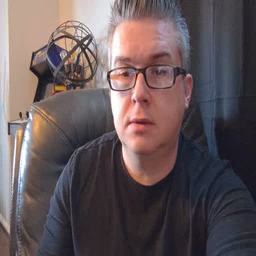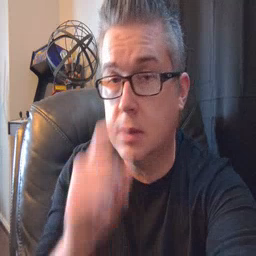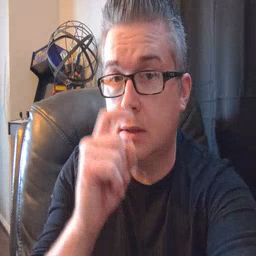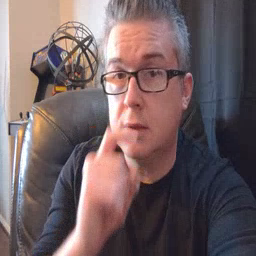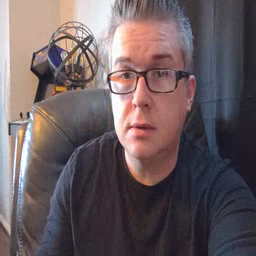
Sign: doll